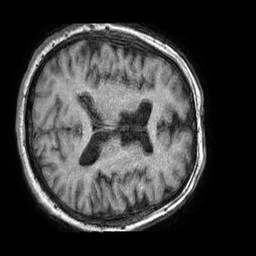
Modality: T1w
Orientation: axial
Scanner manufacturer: philips
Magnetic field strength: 1.5 T
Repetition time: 0.007684 s
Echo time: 0.003502 s